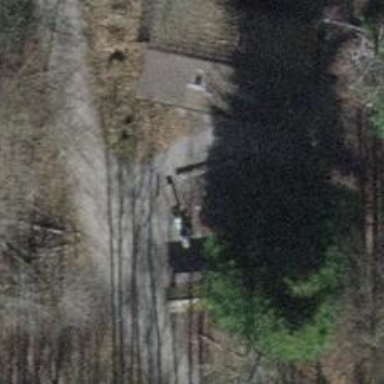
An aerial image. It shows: Brown bench.